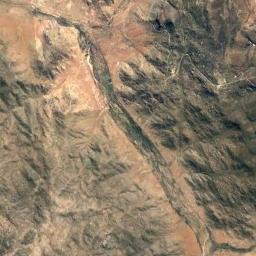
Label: mountain